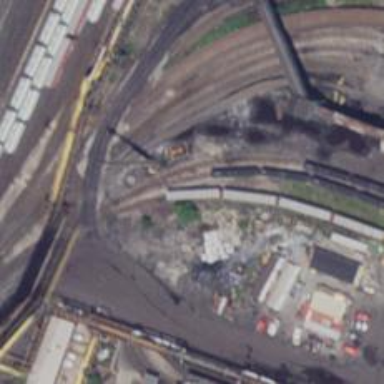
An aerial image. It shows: Railway spur service.